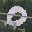
Label: 0